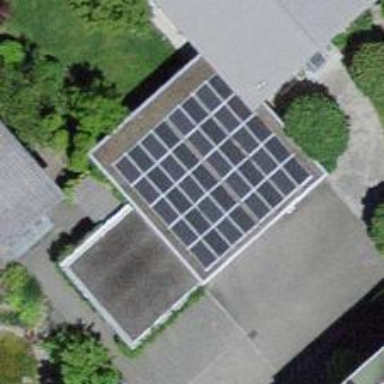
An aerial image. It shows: Solar power generator with photovoltaic panels.